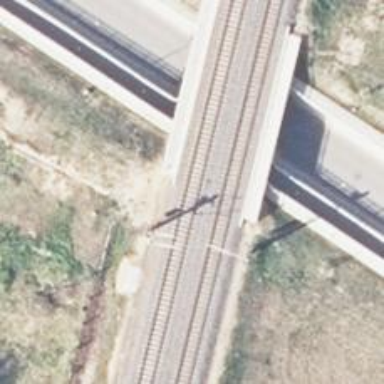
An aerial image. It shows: Bridge over electrified railway with contact lines.